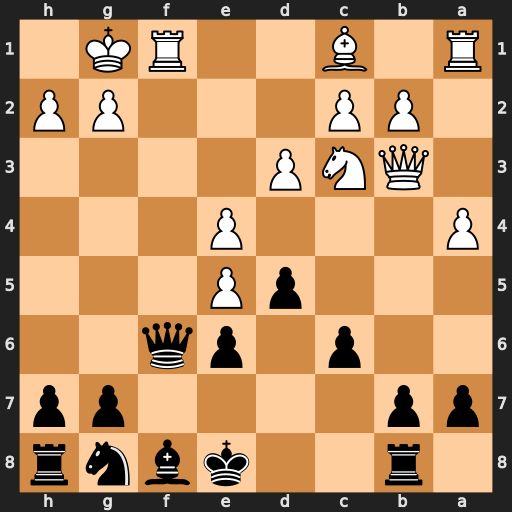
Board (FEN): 1r2kbnr/pp4pp/2p1pq2/3pP3/P3P3/1QNP4/1PP3PP/R1B2RK1
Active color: b
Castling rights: k
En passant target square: -
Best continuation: Bc5+ Be3 Bxe3+